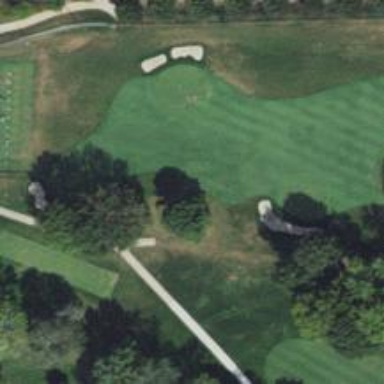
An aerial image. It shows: Driving range for golf on grass.